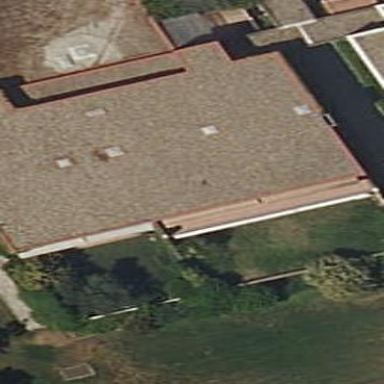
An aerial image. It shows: Simple and straightforward house.